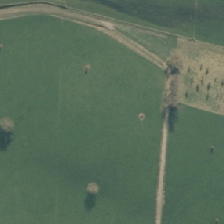
Land cover: shortrotation_cropland